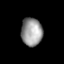
Tissue: lung
Cell type: Endothelial cells
Senescence score: 0.5938
Nuclear area (px): 580
Mean DAPI intensity: 152.597